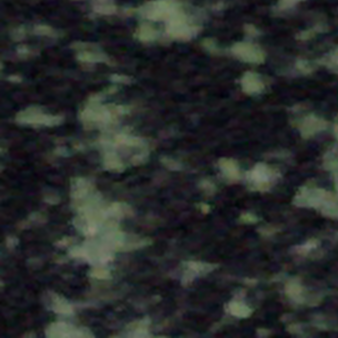
Label: other